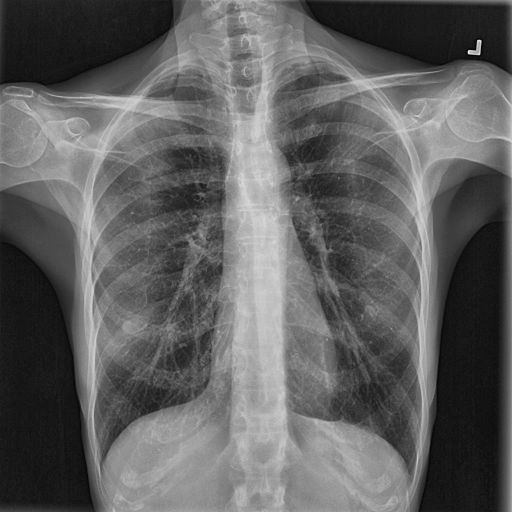
Finding: NORMAL